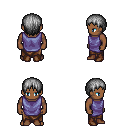
a pixel art fantasy rpg character, male body template, human, dark skin, chain tabard jacket, robe skirt, gray plain hairstyle, brown shoes, four views (front, back, left, right), 2x2 character sprite sheet, small pixel art, hard edges, no anti-aliasing